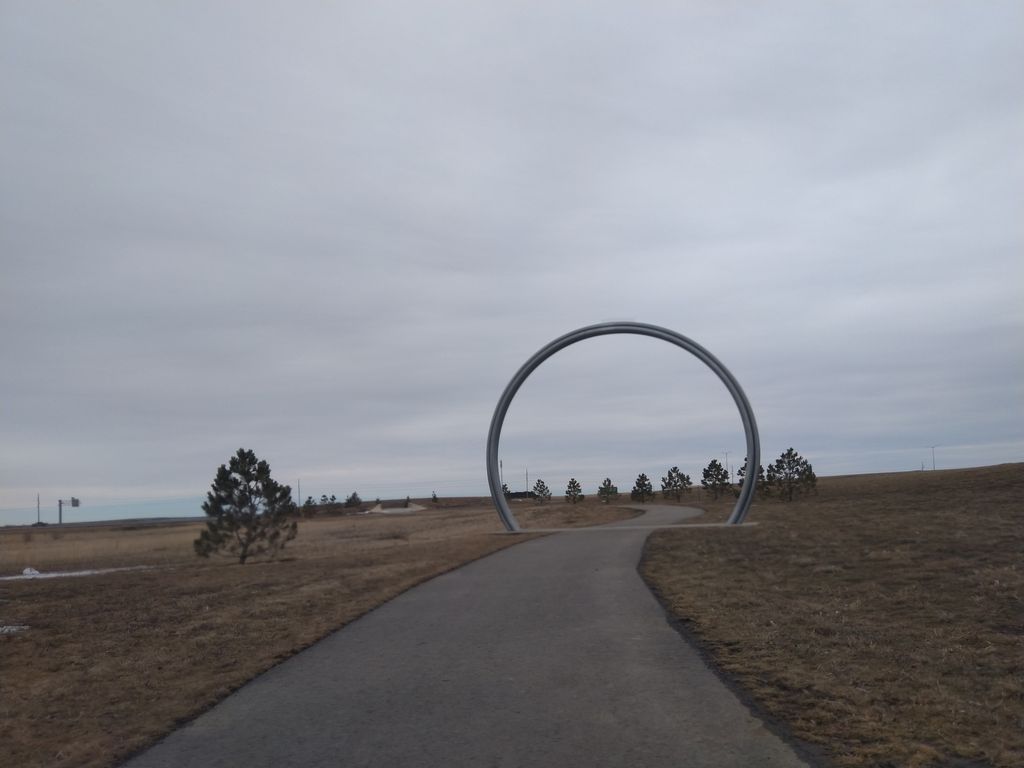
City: calgary